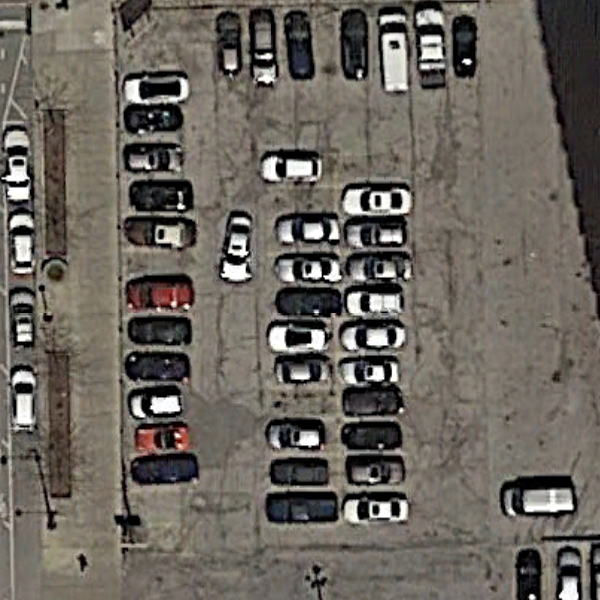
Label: Parking